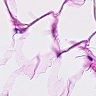
Metastatic tissue present: no